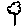
Label: flower